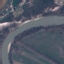
Land use / land cover: River